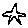
Label: star